Question: I have 'Review' and 'User' models. In the 'User' modal, I have 'hasMany('App\Review')' and in the 'Review's model I have 'belongsTo('App\User')'. I call this:
'''
Review::where('user_id', $user)->with('user')->paginate(4);
'''
This works and I get the user who wrote the review and the review itself:

However, in the Reviews table, I also have the person who they reviewed (called 'fulfiller_id'). I want to load each review with the user who got reviewed. I did something like this:
'''
Review::where('user_id', $user)->with('fulfiller_id')->paginate(4);
'''
but that gives me an error:
> Call to undefined relationship [fulfiller_id] on model [App\Review].
How do I go about also attaching the 'user' under the 'fulfiller_id' along with each 'review'?
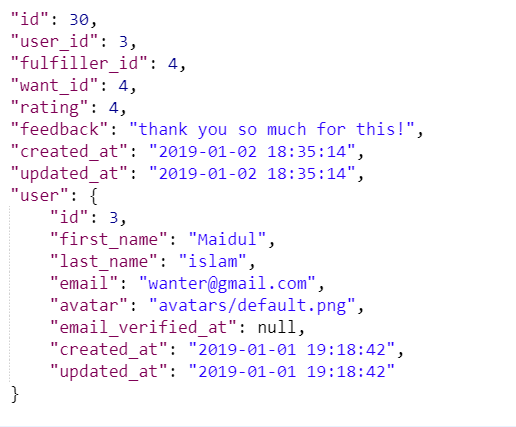
Answer: you can make a second relationship on the 'Review' model:
'''
public function user()
{
return $this->belongsTo(User::class);
}
public function fulfiller()
{
return $this->belongsTo(User::class, 'fulfiller_id');
}
'''
Then you can load:
'''
Review::where('user_id', $user)->with(['user','fulfiller'])->paginate(4);
'''